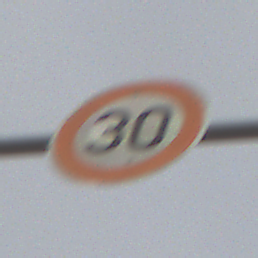
Verkehrszeichen: Geschwindigkeit30
Umgebung: Outdoor, Nature
Tageszeit: MorningAfternoon
Wetter: PartlyCloudy
Licht: Natural
Jahreszeit: Winter
Kontrast: MediumContrast